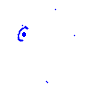
Particle: electron